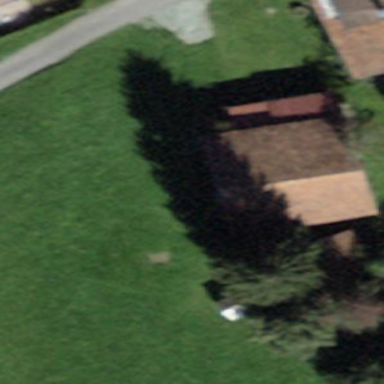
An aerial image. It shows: Rural barn.